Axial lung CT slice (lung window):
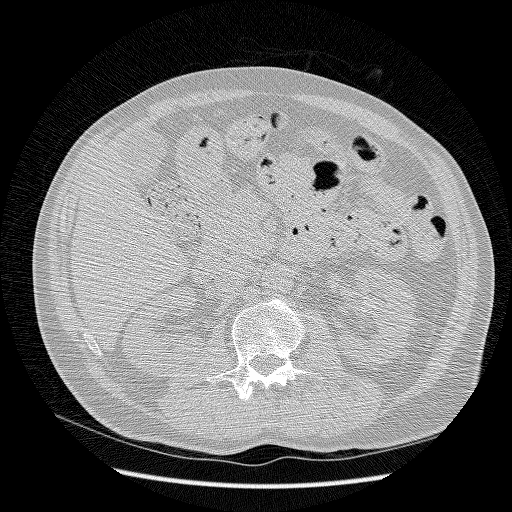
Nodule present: no